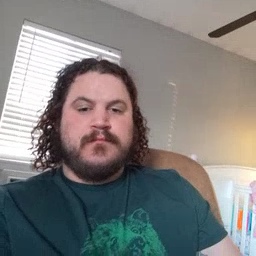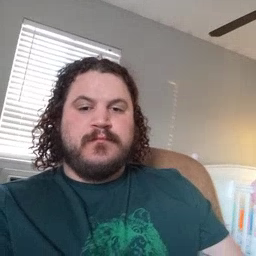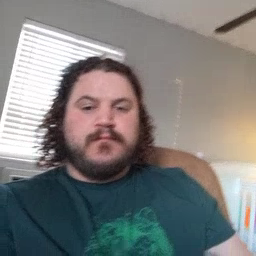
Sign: mom